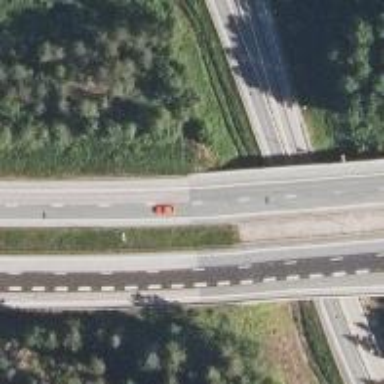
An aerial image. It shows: Asphalt bridge on motorway.